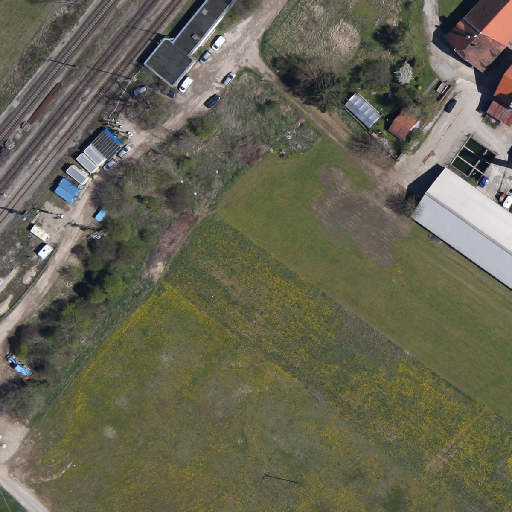
Referring expression: building along the road